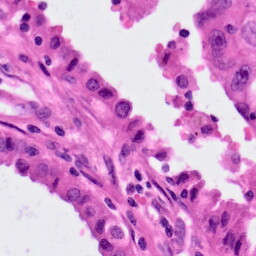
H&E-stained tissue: Lung